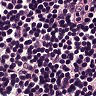
Metastatic tissue present: no